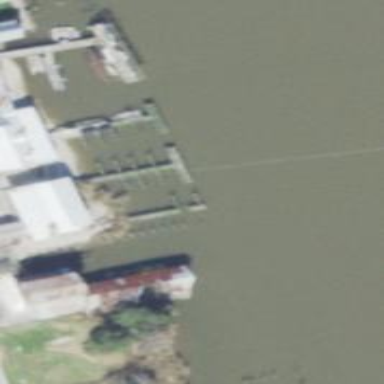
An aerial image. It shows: Man-made pier.